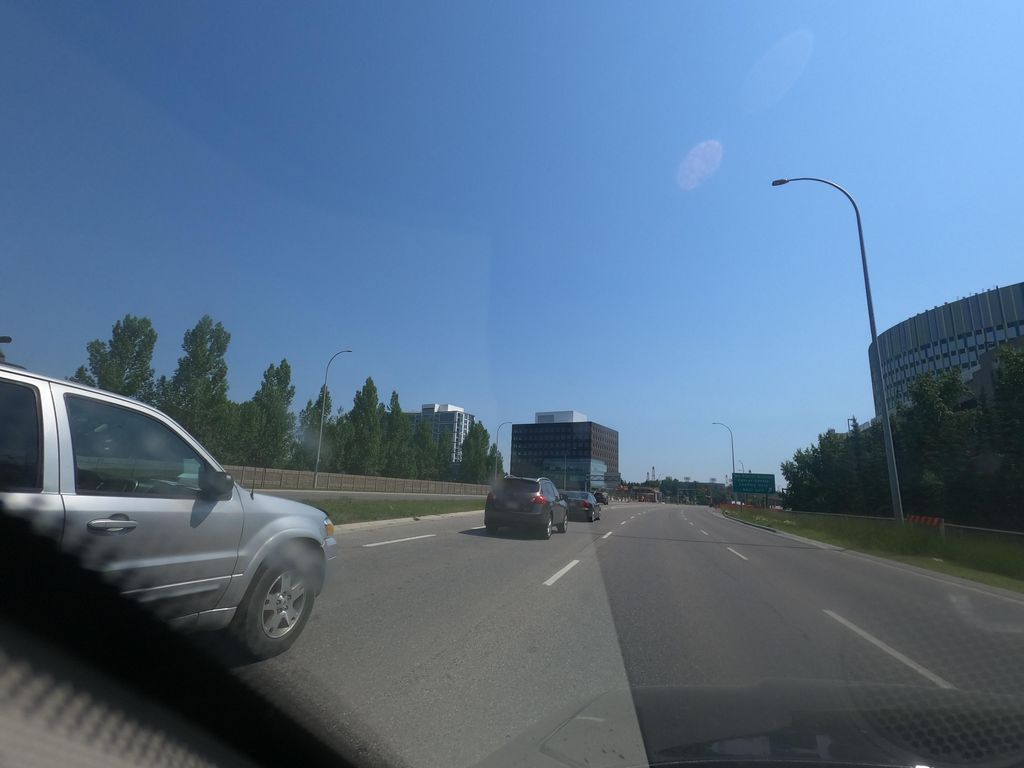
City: calgary